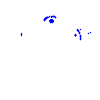
Particle: electron